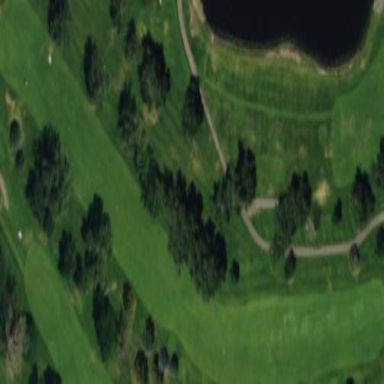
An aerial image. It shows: Well-maintained grassy area used as golf fairway on recreation ground. The grass is regularly mown.